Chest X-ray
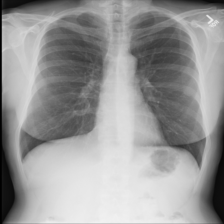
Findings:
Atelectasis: negative
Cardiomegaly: negative
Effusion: negative
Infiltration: negative
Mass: negative
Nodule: negative
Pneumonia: negative
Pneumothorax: negative
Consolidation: negative
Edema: negative
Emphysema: negative
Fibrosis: negative
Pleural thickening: negative
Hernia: negative